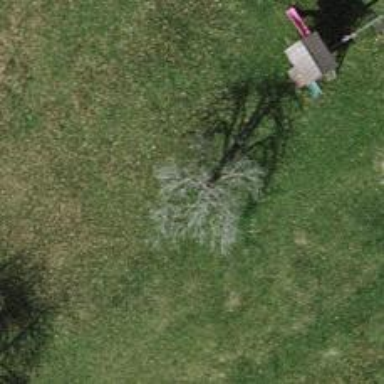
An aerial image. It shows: Single tag "natural: tree."